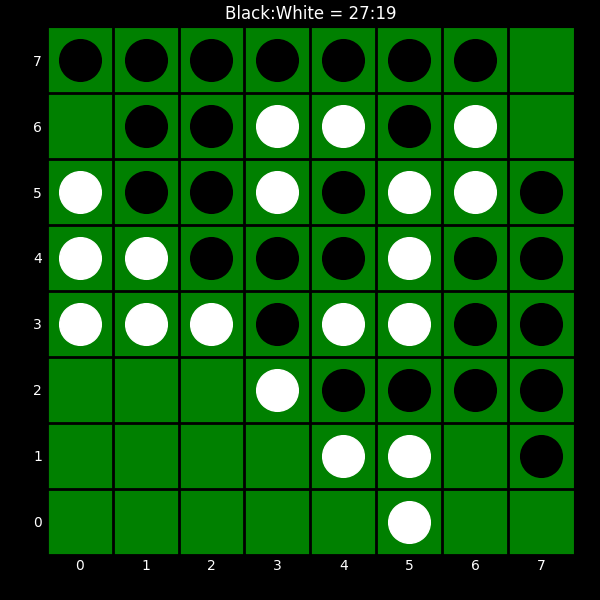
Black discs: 27
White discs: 19